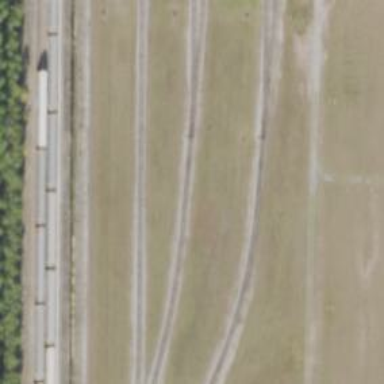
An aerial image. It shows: Railway spur service.